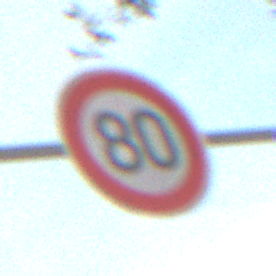
Verkehrszeichen: Geschwindigkeit80
Umgebung: Outdoor, Suburban
Tageszeit: Midday
Wetter: PartlyCloudy
Licht: Natural
Jahreszeit: Summer
Kontrast: HighContrast